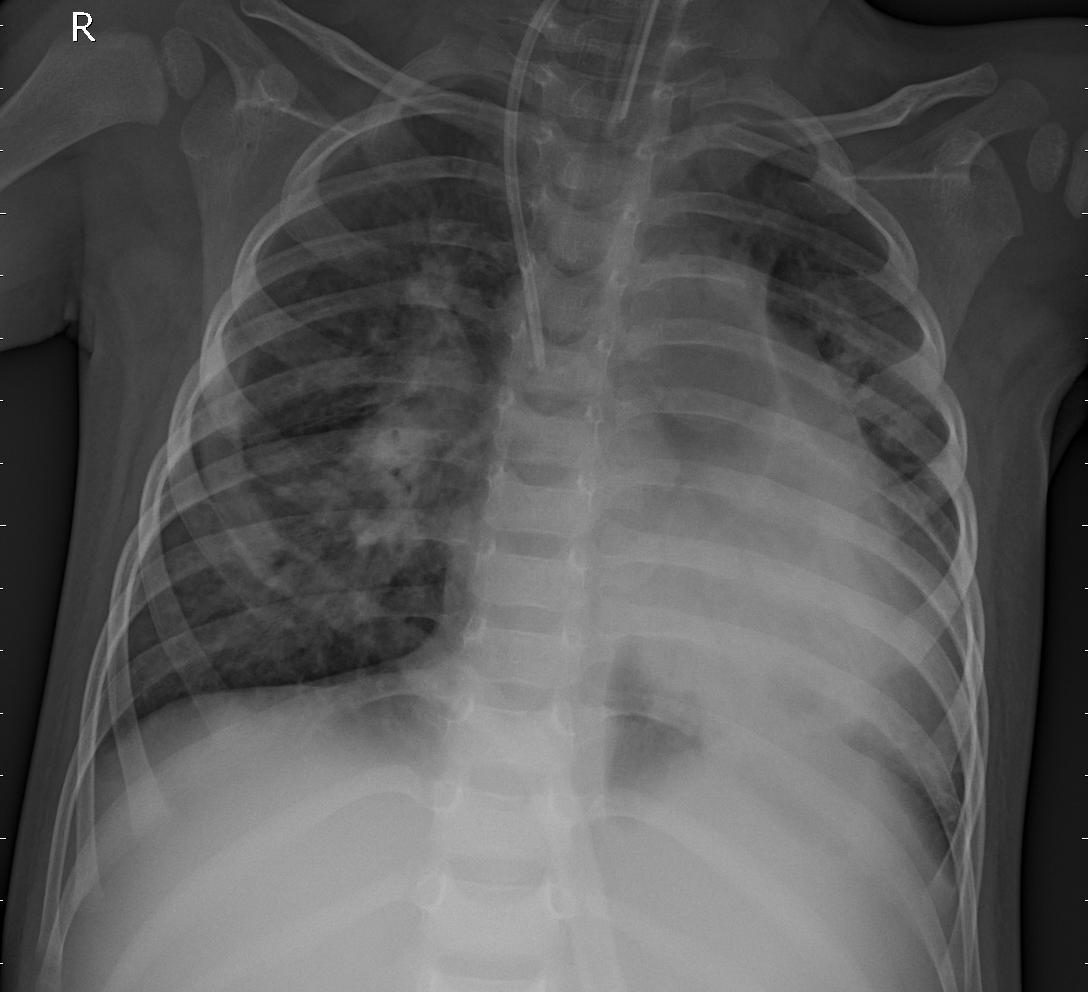
Diagnosis: PNEUMONIA